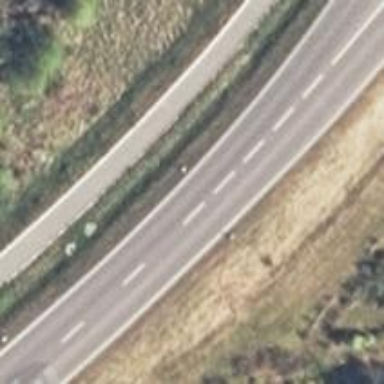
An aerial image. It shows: Tertiary road.